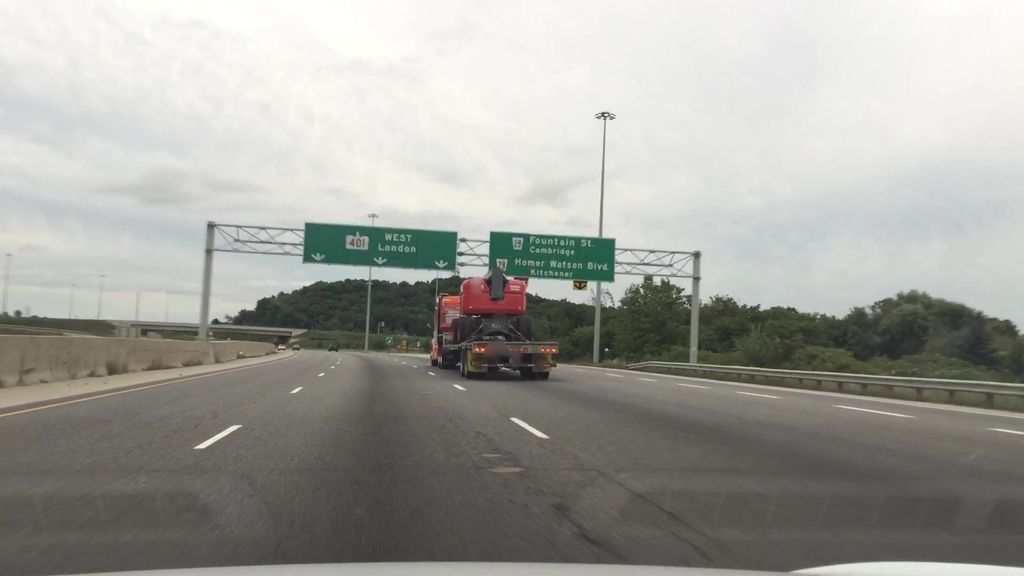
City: kitchener-waterloo